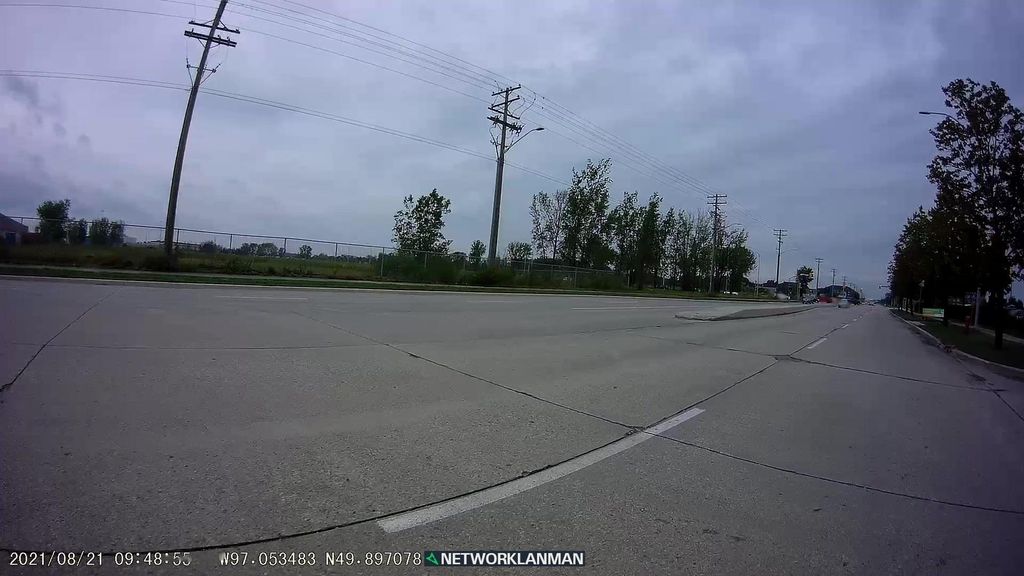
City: winnipeg